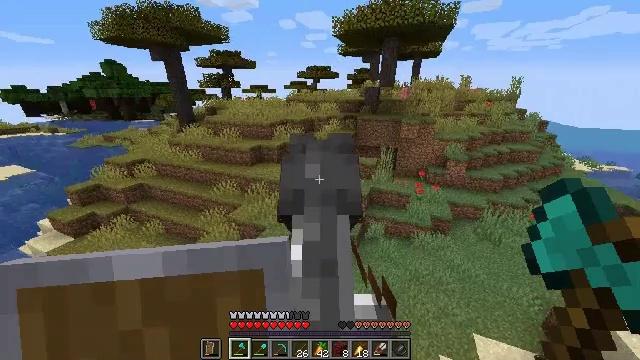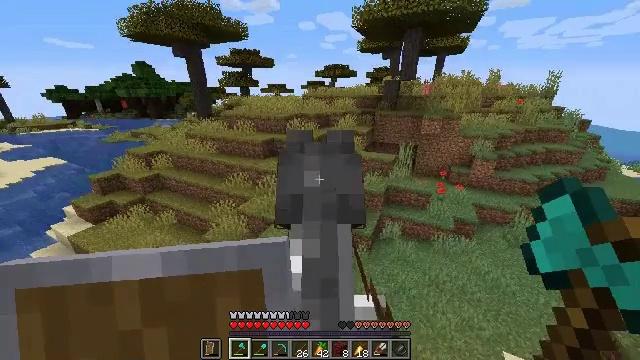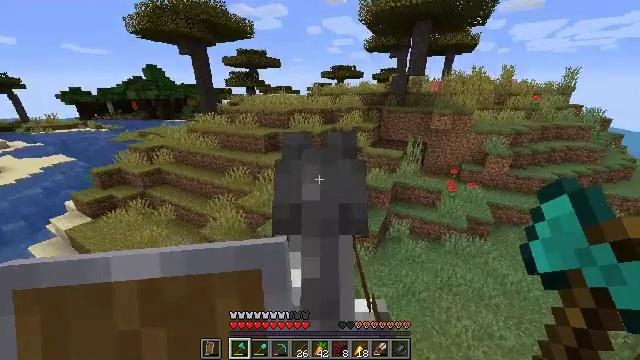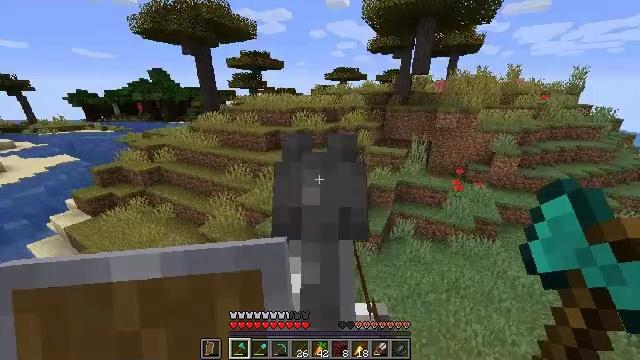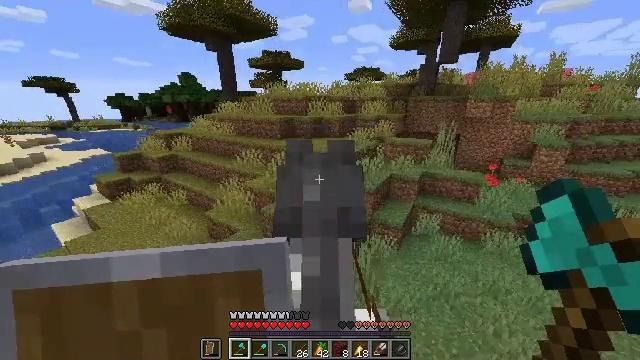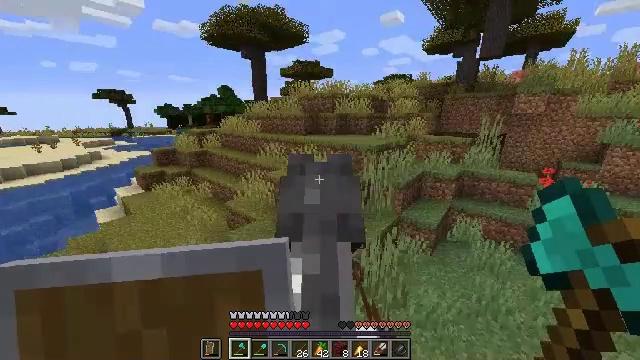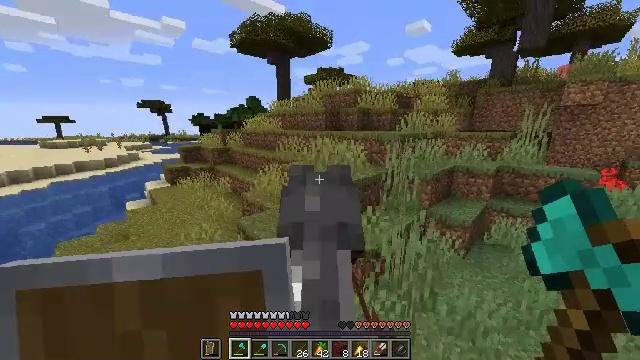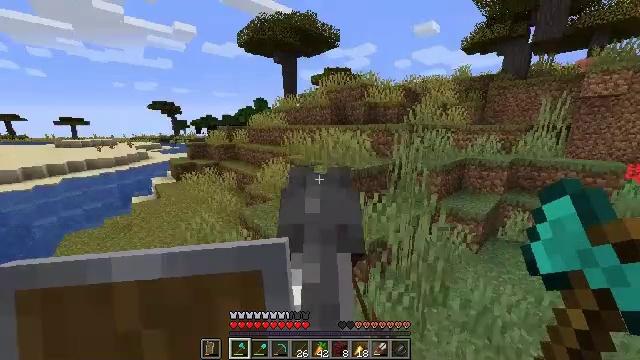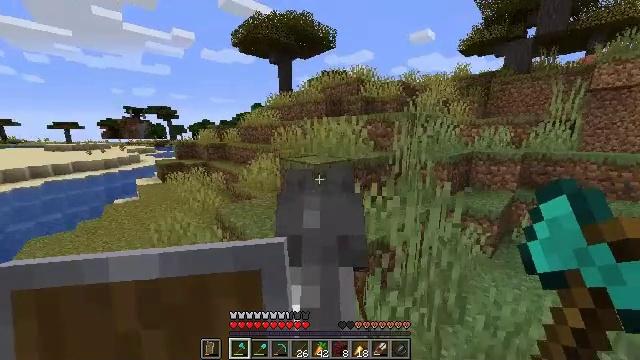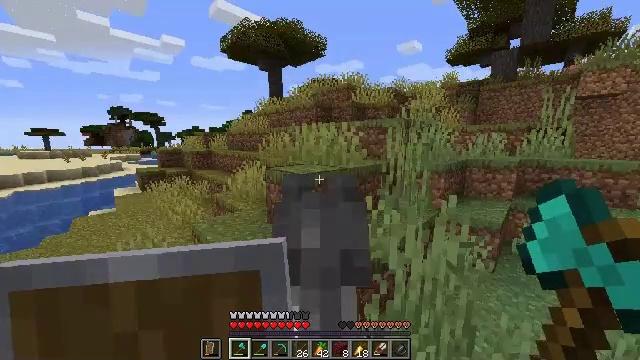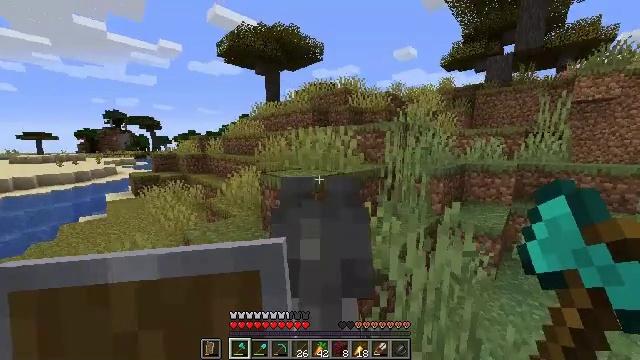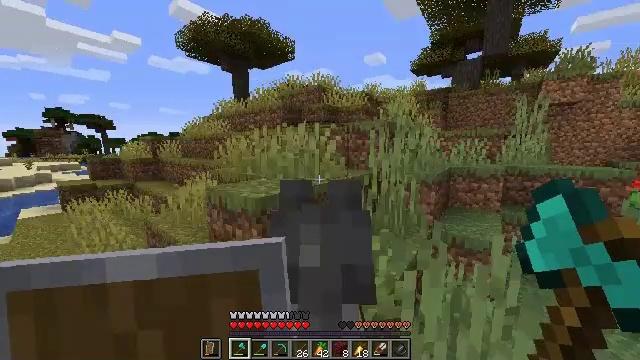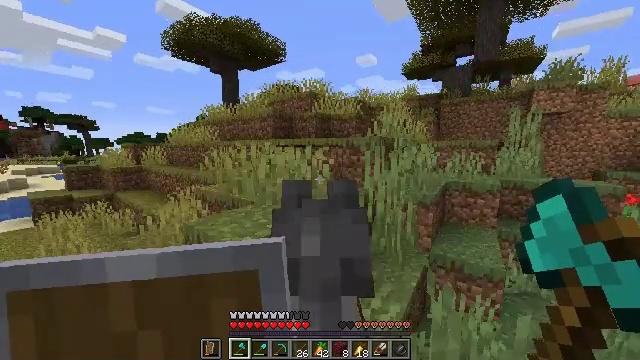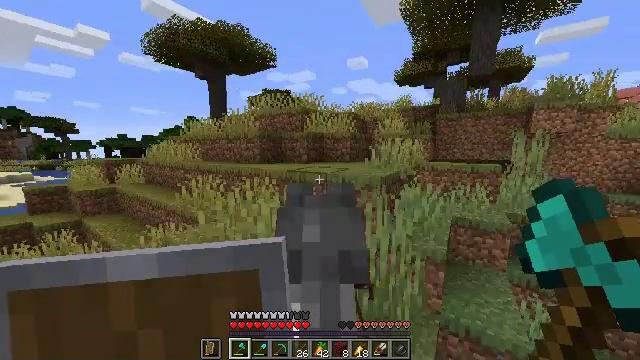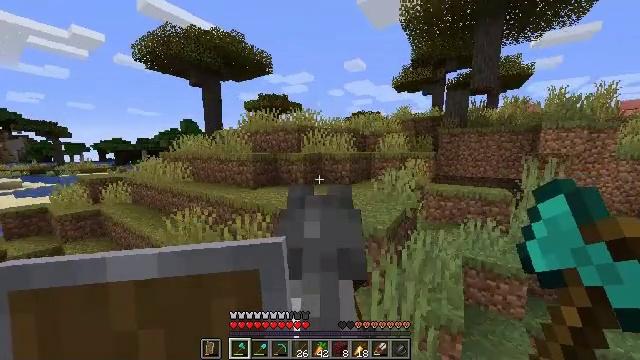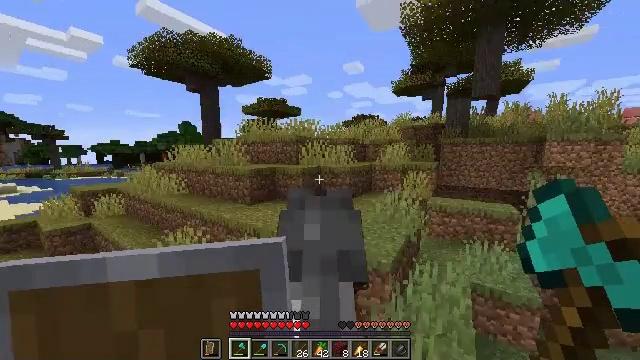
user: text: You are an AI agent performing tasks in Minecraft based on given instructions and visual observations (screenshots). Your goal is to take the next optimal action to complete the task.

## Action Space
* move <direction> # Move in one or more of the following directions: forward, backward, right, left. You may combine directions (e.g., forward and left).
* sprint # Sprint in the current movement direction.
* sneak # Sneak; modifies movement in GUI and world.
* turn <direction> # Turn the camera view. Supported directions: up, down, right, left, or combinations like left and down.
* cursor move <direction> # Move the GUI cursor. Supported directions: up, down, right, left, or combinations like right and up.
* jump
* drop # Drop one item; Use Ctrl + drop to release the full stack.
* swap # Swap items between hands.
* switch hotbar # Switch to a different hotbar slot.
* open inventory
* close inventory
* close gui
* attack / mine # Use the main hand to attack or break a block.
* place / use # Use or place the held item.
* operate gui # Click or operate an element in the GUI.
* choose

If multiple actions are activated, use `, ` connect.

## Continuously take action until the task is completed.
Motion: motion action
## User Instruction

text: Dig up some sand.
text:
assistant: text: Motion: move forward, sprint, turn left
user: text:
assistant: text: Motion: move forward, sprint, turn left
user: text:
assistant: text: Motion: move forward, sprint, turn left
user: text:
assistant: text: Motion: move forward, sprint, turn left and up
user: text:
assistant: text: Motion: move forward, sprint, turn left and up
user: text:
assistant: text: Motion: move forward, sprint, turn left and up
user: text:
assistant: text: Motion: move forward, sprint
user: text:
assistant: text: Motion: move forward, sprint, turn up
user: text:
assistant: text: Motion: move forward, sprint, turn right and up
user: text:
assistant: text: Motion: move forward, sprint, turn right and up
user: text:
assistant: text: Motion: move forward, sprint, turn right
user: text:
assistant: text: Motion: move forward, sprint, turn right
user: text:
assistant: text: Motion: move forward, sprint
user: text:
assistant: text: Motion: move forward, sprint
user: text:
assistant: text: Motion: move forward, sprint
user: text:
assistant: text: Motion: move forward, sprint
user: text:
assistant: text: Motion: move forward, sprint, turn up
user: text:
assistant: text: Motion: move forward, sprint, turn left and up
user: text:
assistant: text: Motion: move forward, sprint, turn left
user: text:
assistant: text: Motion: move forward, sprint
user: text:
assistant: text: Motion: move forward, sprint
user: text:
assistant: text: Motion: move forward, sprint, turn right and down
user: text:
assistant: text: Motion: move forward, sprint, turn right and down
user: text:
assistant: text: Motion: move forward, sprint, turn right
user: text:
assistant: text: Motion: move forward, sprint, turn right
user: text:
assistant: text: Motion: move forward, sprint, turn right
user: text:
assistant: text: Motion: move forward, sprint
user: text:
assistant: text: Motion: move forward, sprint
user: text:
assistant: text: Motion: move forward, sprint
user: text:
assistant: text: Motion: move forward, sprint, turn right